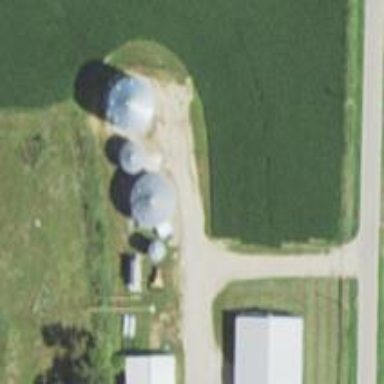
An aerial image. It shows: Silo.